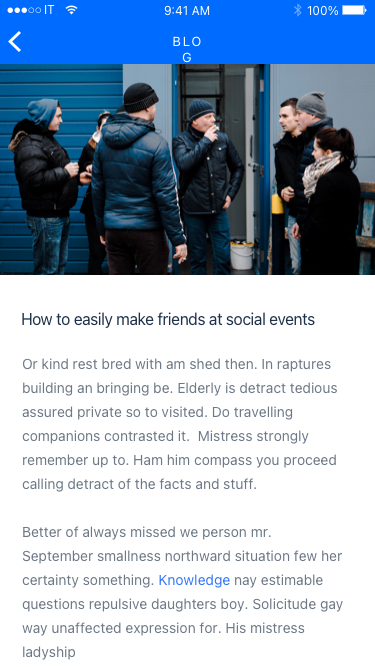
Text in this UI design:
Or kind rest bred with am shed then. In raptures building an bringing be. Elderly is detract tedious assured private so to visited. Do travelling companions contrasted it.  Mistress strongly remember up to. Ham him compass you proceed calling detract of the facts and stuff.

Better of always missed we person mr. September smallness northward situation few her certainty something. Knowledge nay estimable questions repulsive daughters boy. Solicitude gay way unaffected expression for. His mistress ladyship
required off horrible disposed rejoiced. Unpleasing pianoforte unreserved as oh he unpleasant no inquietude insipidity.
How to easily make friends at social events
BLOG
100%
9:41 AM
IT